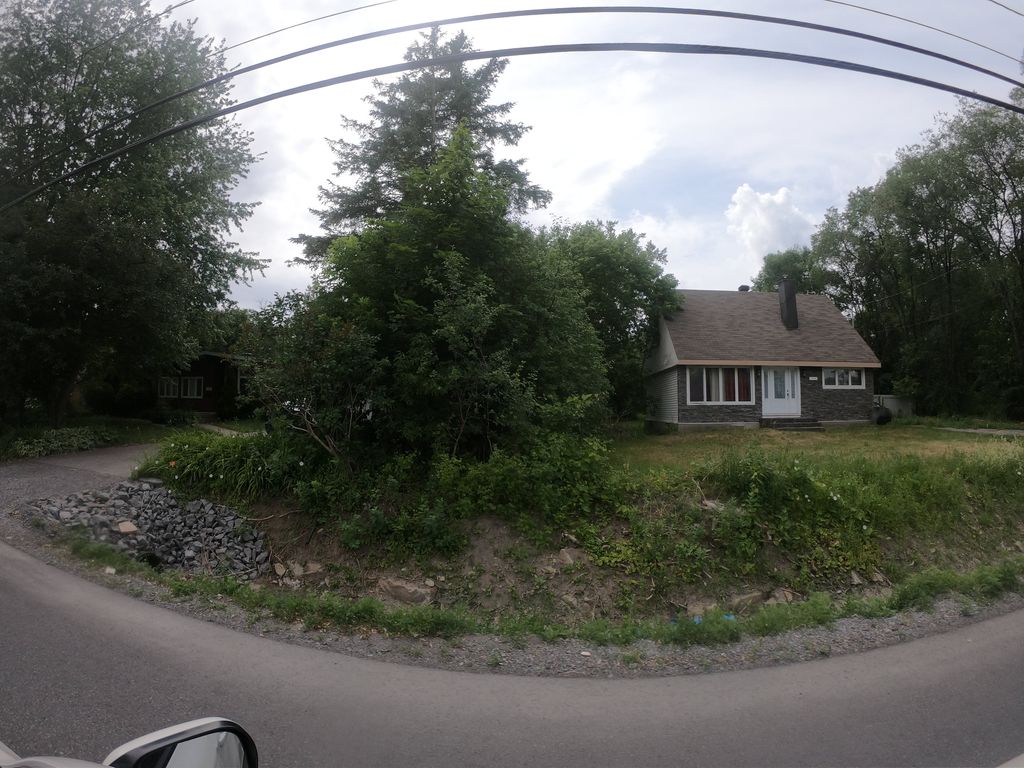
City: ottawa-gatineau